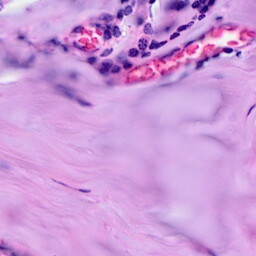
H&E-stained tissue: Breast